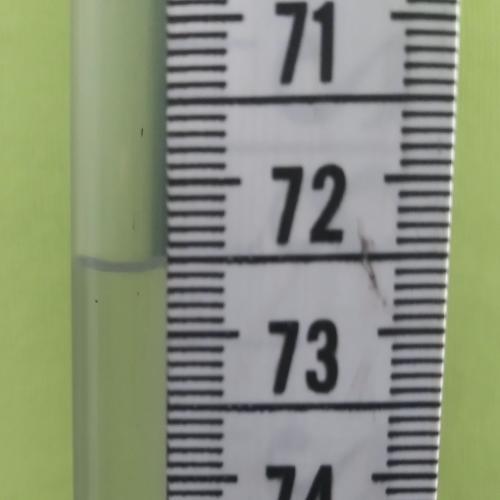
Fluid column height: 72.5 cm